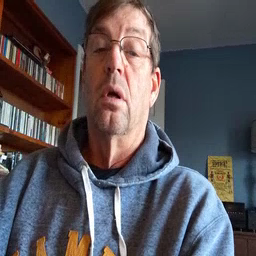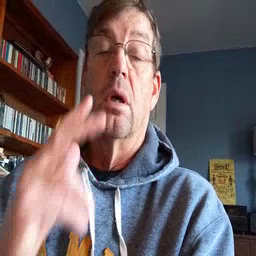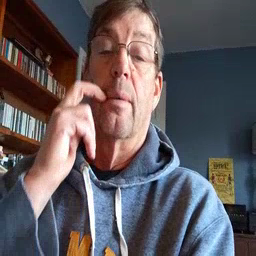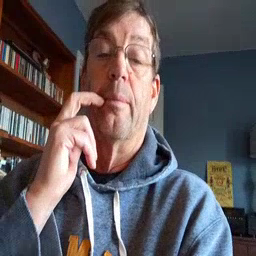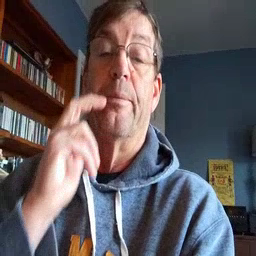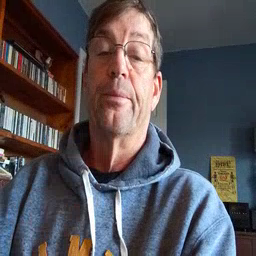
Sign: gum